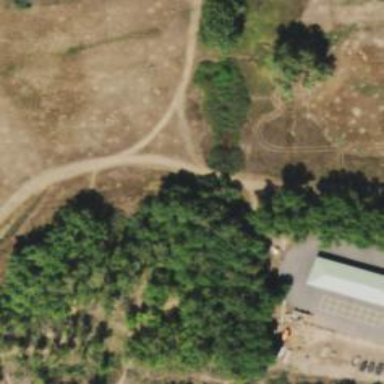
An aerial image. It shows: Path designated as Multipurpose Trail.